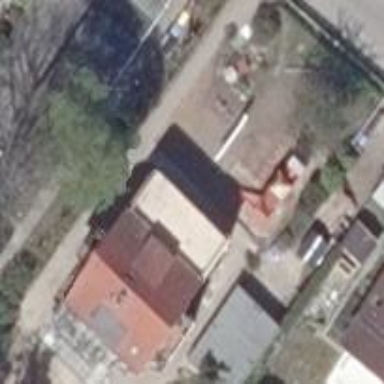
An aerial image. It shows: Kindergarten building.